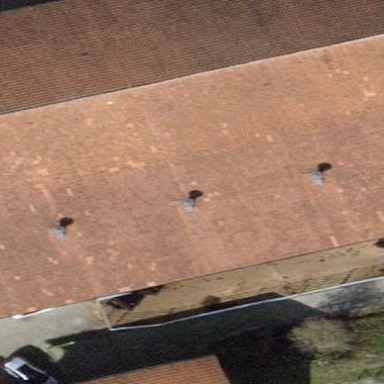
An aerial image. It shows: Gabled roof on farm auxiliary building.